Question: When I render my text using 'TTF_RenderUTF8_Blended' I obtain a solid rectangle on the screen. The color depends on the one I choose, in my case the rectangle is red.

# My question
What am I missing? It seems like I'm not getting the proper Alpha values from the surface generated with 'SDL_DisplayFormatAlpha(TTF_RenderUTF8_Blended( ... ))', or am I? Does anyone recognize or know the problem?
## Additionnal informations
If I use 'TTF_RenderUTF8_Solid' or 'TTF_RenderUTF8_Shaded' the text is drawn properly, but not blended of course.
I am also drawing other textures on the screen, so I draw the text last to ensure the blending will take into account the current surface.
'SDL_Color g_textColor = {255, 0, 0, 0};' <-- I tried with and without the alpha value, but I get the same result.
I have tried to summarize the code without removing too much details. Variables prefixed with "g_" are global.
## Init() function
'''
// This function creates the required texture.
bool Init()
{
// ...
g_pFont = TTF_OpenFont("../arial.ttf", 12);
if(g_pFont == NULL)
return false;
// Write text to surface
g_pText = SDL_DisplayFormatAlpha(TTF_RenderUTF8_Blended(g_pFont, "My first Text!", g_textColor)); //< Doesn't work
// Note that Solid and Shaded Does work properly if I uncomment them.
//g_pText = SDL_DisplayFormatAlpha(TTF_RenderUTF8_Solid(g_pFont, "My first Text!", g_textColor));
//g_pText = SDL_DisplayFormatAlpha(TTF_RenderUTF8_Shaded(g_pFont, "My first Text!", g_textColor, g_bgColor));
if(g_pText == NULL)
return false;
// Prepare the texture for the font
GLenum textFormat;
if(g_pText->format->BytesPerPixel == 4)
{
// alpha
if(g_pText->format->Rmask == 0x000000ff)
textFormat = GL_RGBA;
else
textFormat = GL_BGRA_EXT;
}
// Create the font's texture
glGenTextures(1, &g_FontTextureId);
glBindTexture(GL_TEXTURE_2D, g_FontTextureId);
glTexParameteri(GL_TEXTURE_2D,GL_TEXTURE_MAG_FILTER,GL_LINEAR);
glTexParameteri(GL_TEXTURE_2D,GL_TEXTURE_MIN_FILTER,GL_LINEAR);
glTexImage2D(GL_TEXTURE_2D, 0, g_pText->format->BytesPerPixel, g_pText->w, g_pText->h, 0, textFormat, GL_UNSIGNED_BYTE, g_pText->pixels);
// ...
}
'''
## DrawText() function
'''
// this function is called each frame
void DrawText()
{
SDL_Rect sourceRect;
sourceRect.x = 0;
sourceRect.y = 0;
sourceRect.h = 10;
sourceRect.w = 173;
// DestRect is null so the rect is drawn at 0,0
SDL_BlitSurface(g_pText, &sourceRect, g_pSurfaceDisplay, NULL);
glBindTexture(GL_TEXTURE_2D, g_FontTextureId);
glEnable(GL_TEXTURE_2D);
glEnable(GL_BLEND);
glBegin( GL_QUADS );
glTexCoord2f(0.0f, 0.0f);
glVertex2f(0.0f, 0.0f);
glTexCoord2f(0.0f, 1.0f);
glVertex2f(0.0f, 10.0f);
glTexCoord2f(1.0f, 1.0f);
glVertex2f(173.0f, 10.0f);
glTexCoord2f(1.0f, 0.0f);
glVertex2f(173.0f, 0.0f);
glEnd();
glDisable(GL_BLEND);
glDisable(GL_TEXTURE_2D);
}
'''
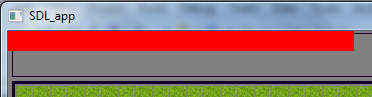
Answer: You've made a fairly common mistake. It's on the OpenGL end of things.
When you render the textured quad in 'DrawText()', you enable OpenGL's blending capability, but you never specify the blending function (i.e. it should be blended)!
You need this code to enable regular alpha-blending in OpenGL:
'''
glEnable( GL_BLEND );
glBlendFunc( GL_SRC_ALPHA, GL_ONE_MINUS_SRC_ALPHA );
'''
This info used to be on the OpenGL website, but I can't find it now.
That should stop it from coming out solid red. The reasons the others worked is because they're not alpha-blended, they're actually just red-on-black images with no alpha, so the blending function doesn't matter. But the blended one only contains red color, with an alpha channel to make it less-red.
I notice a few other small problems in your program though.
In the 'DrawText()' function, you are blitting the surface using SDL rendering with OpenGL. You should not use regular SDL blitting when using OpenGL; it doesn't work. So this line should not be there:
'''
SDL_BlitSurface(g_pText, &sourceRect, g_pSurfaceDisplay, NULL);
'''
Also, this line leaks memory:
'''
g_pText = SDL_DisplayFormatAlpha( TTF_RenderUTF8_Blended(...) );
'''
'TTF_RenderUTF8_Blended()' returns a pointer to 'SDL_Surface', which must be freed with 'SDL_FreeSurface()'. Since you're passing it into 'SDL_DisplayFormatAlpha()', you lose track of it, and it never gets freed (hence the memory leak).
The good news is that you don't need 'SDL_DisplayFormatAlpha' here because 'TTF_RenderUTF8_Blended' returns a 32-bit surface with an alpha-channel anyway! So you can rewrite this line as:
'''
g_pText = TTF_RenderUTF8_Blended(g_pFont, "My first Text!", g_textColor);
'''